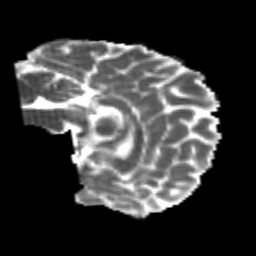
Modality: MD
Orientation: sagittal
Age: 24
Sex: female
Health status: healthy
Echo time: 0.074 s